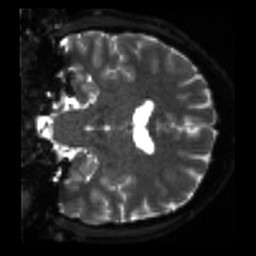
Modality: sbref
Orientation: coronal
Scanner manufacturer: siemens
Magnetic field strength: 3 T
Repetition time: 4 s
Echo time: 0.0594 s